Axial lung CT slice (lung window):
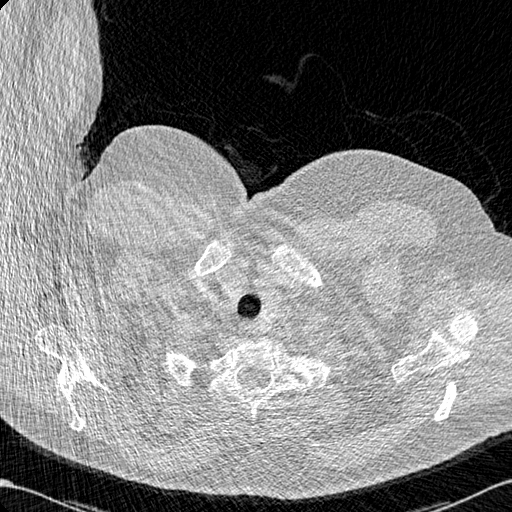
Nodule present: no